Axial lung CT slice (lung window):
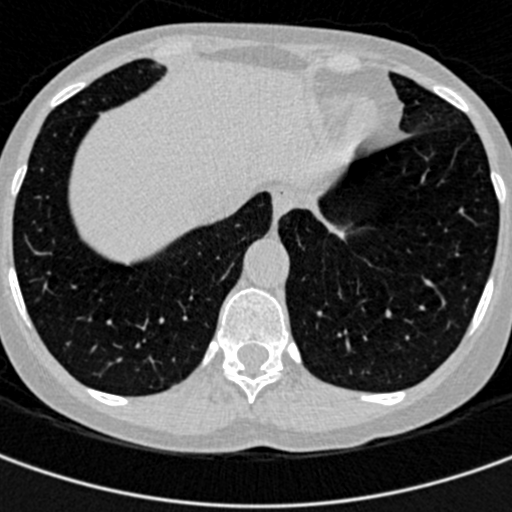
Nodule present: no